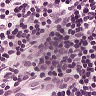
Metastatic tissue present: no